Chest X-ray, AP view. Patient: 60 years old, sex M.
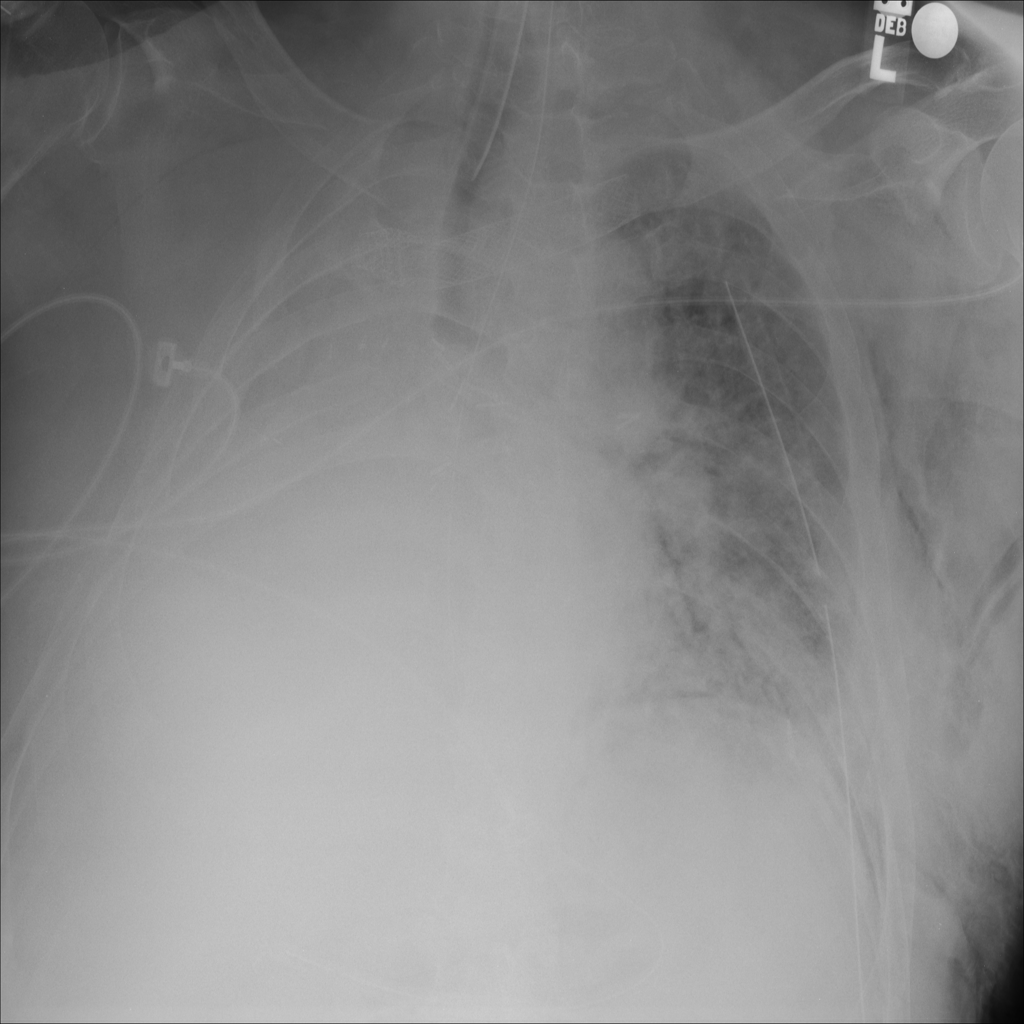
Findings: Emphysema